Question: When I read the following image into Matlab I am obtaining a 3D matrix which basically contains the values of RGB colour samples which compose every pixel within the image.

Is there any Matlab function which I can use to assign a scalar value between lets say [-10, 10] to every pixel within the image based on the RGB values? Pure red should be like 10, yellow should be 5, green should be 0, blue should be like -8 and cyan should be like -10.
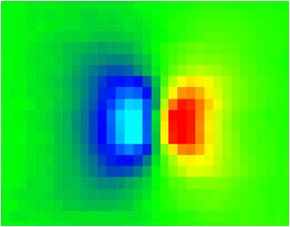
Answer: Have a look at RGB2IND: <URL>
You could then replace the Nx3 index output with your own custom N element index vector.